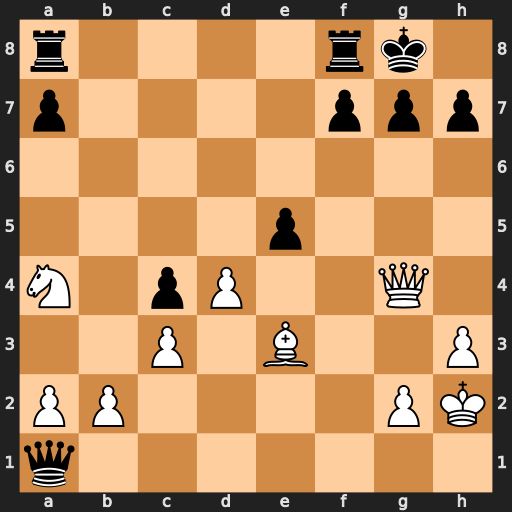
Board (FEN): r4rk1/p4ppp/8/4p3/N1pP2Q1/2P1B2P/PP4PK/q7
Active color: w
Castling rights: -
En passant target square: -
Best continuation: Bh6 g6 Qf3 Qc1 Bxc1